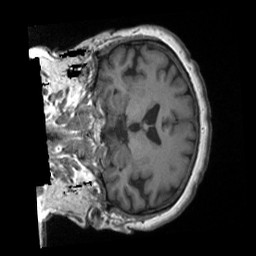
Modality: T1w
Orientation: coronal
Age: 55
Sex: female
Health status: ill
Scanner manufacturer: siemens
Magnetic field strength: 3 T
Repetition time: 1.9 s
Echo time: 0.00247 s